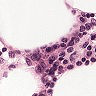
Metastatic tissue present: no